Field crop: maize
Growth stage: 2
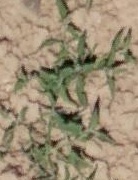
Species: atriplex